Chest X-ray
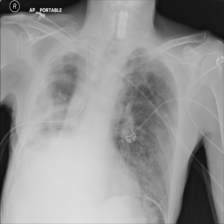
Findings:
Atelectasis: negative
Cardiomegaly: negative
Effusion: negative
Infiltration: negative
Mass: negative
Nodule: positive
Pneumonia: negative
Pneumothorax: negative
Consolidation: negative
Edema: negative
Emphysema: negative
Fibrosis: negative
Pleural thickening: negative
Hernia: negative